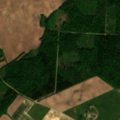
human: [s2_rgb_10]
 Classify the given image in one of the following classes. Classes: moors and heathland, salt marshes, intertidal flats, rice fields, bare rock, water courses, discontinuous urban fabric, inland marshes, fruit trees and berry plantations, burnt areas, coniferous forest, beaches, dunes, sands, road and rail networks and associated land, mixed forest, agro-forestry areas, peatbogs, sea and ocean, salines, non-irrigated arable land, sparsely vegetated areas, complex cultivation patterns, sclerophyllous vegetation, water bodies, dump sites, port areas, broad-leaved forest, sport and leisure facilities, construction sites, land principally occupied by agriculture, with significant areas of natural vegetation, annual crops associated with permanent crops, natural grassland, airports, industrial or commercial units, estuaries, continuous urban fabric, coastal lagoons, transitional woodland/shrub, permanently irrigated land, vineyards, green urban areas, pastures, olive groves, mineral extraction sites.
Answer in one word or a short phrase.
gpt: non-irrigated arable land, complex cultivation patterns, broad-leaved forest